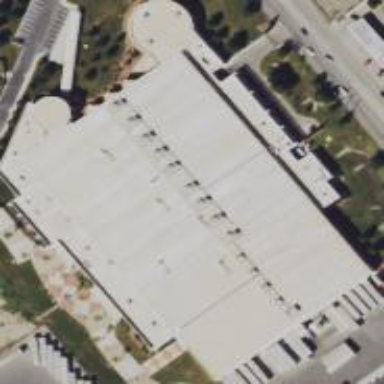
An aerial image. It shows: Industrial building.